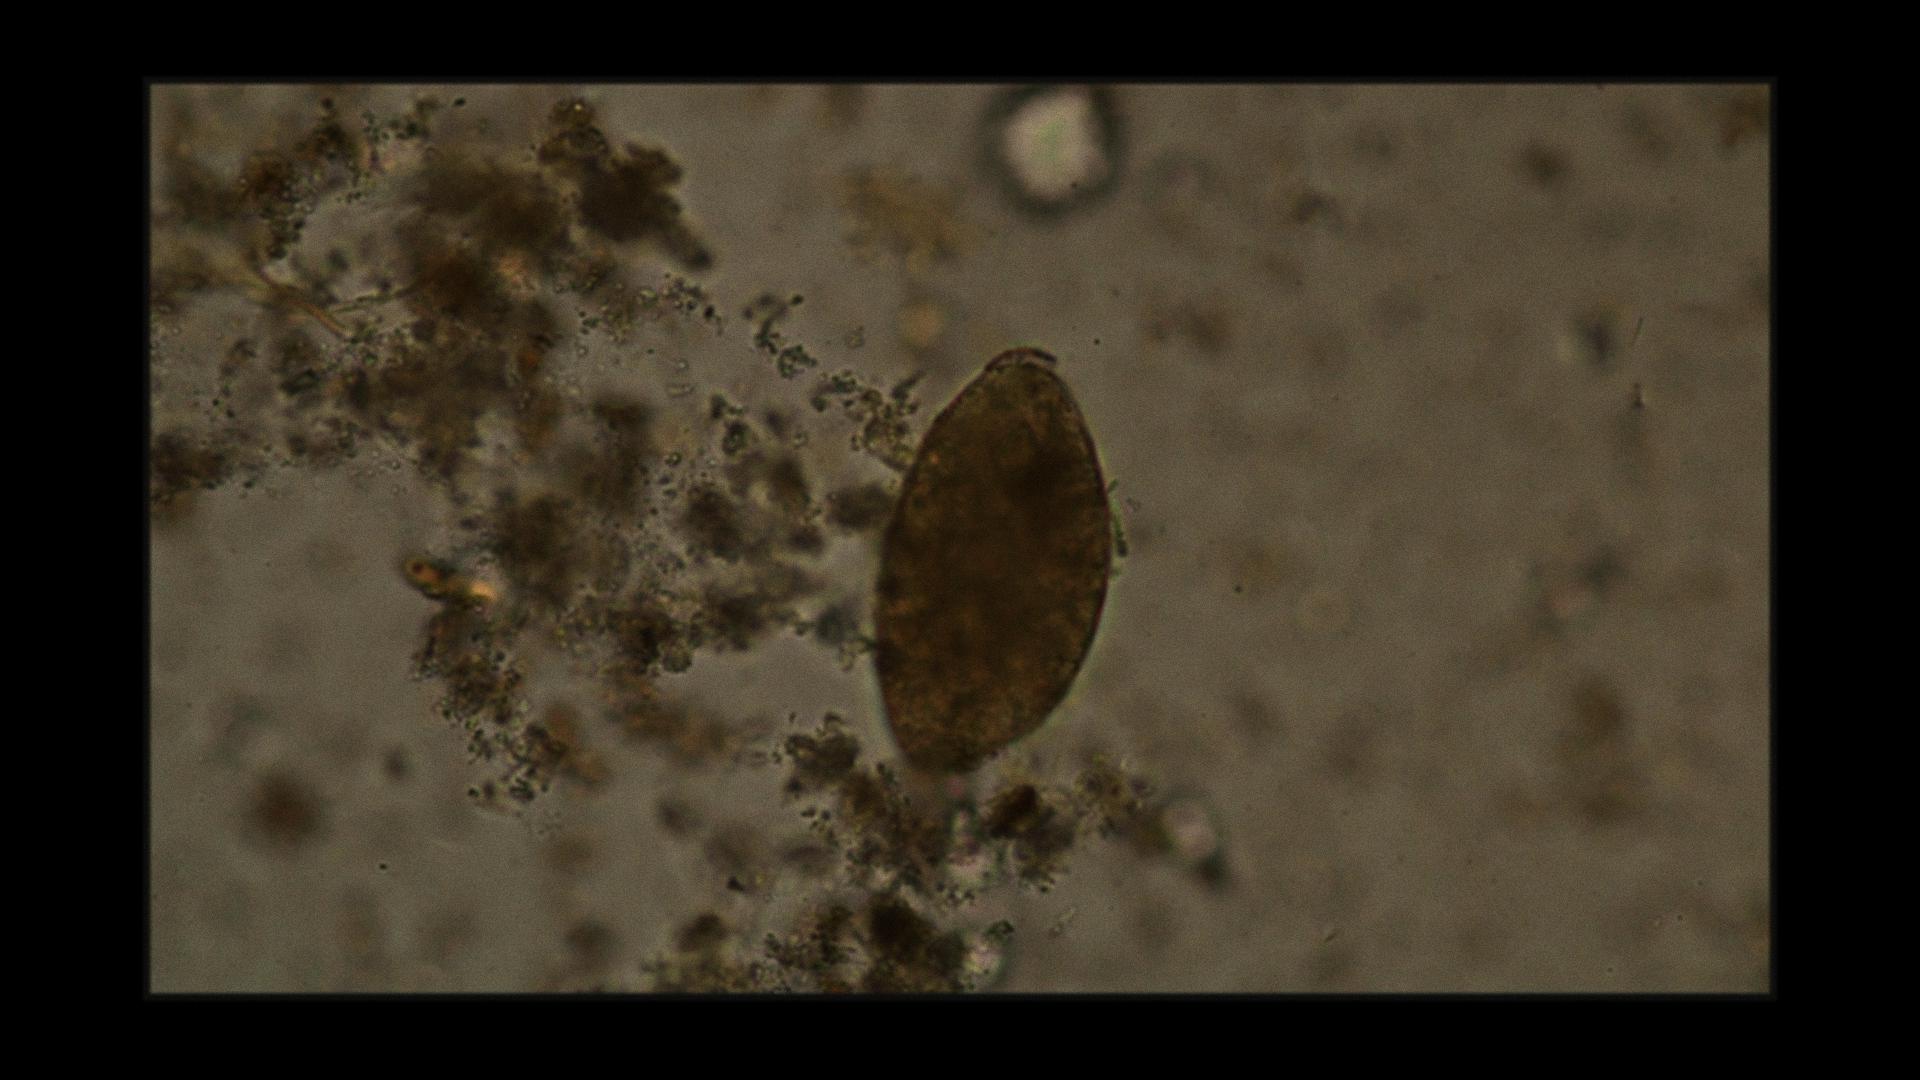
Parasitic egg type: Fasciolopsis buski